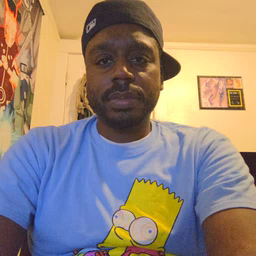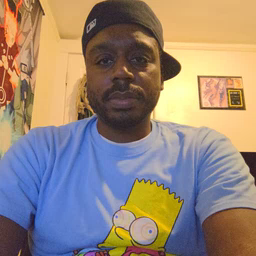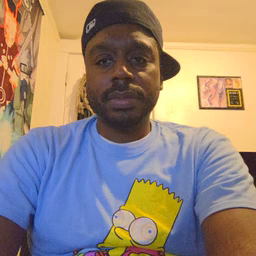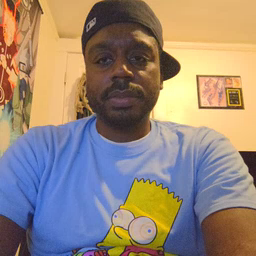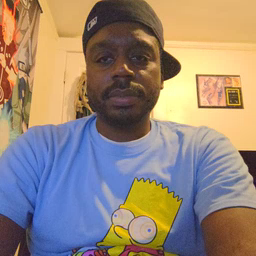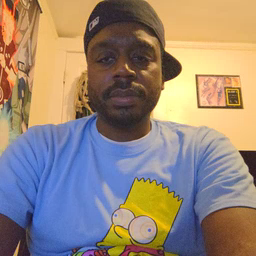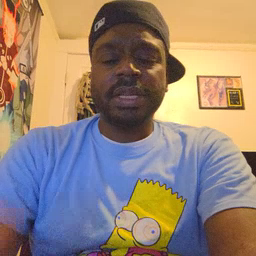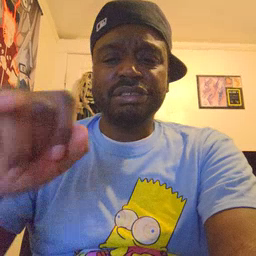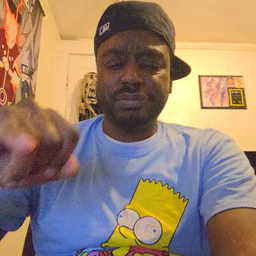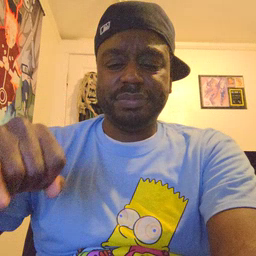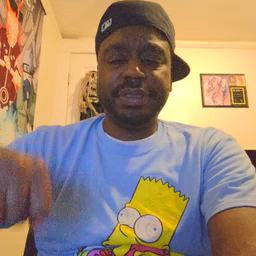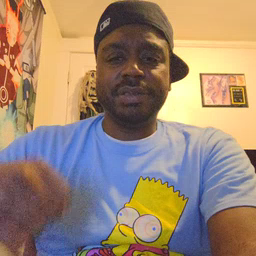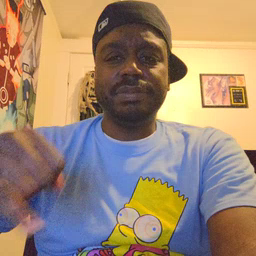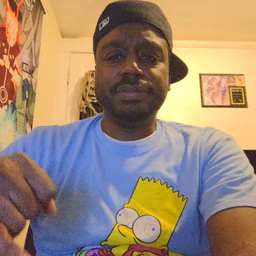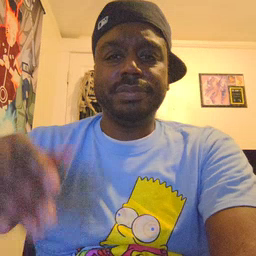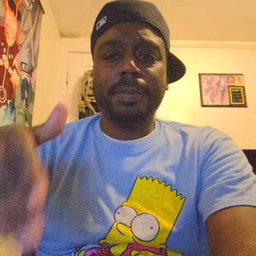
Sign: jeans